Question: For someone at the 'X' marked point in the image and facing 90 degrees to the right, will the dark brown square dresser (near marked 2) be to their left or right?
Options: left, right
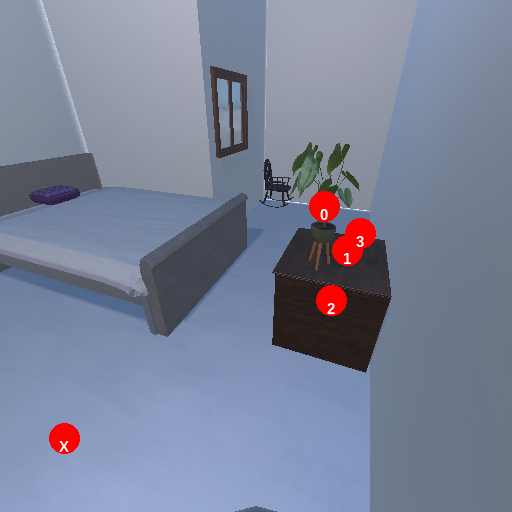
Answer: left